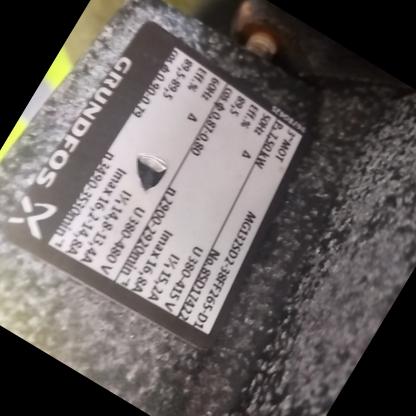
Klasa: tabliczka-znamionowa